Question: I just received an email from the Google Cloud Storage team, which states:
> Hello Google Cloud Storage User,Please be advised that, beginning July 14, 2015, Google will begin charging the following fees for Google Cloud Storage:- - Until then, you will be able to view your current usage in the billing details for your project in order to help you estimate the impact of these changes on your monthly spend.For additional information and examples of this billing charge, please visit <URL>-- The Google Cloud Storage TeamGoogle Inc. 1600 Amphitheatre Parkway, Mountain View, CA 94043You have received this mandatory service announcement to update you about important changes to Google Cloud Platform or your account.
I just want to know if I'll be charged any money if I do not have any projects in my Google Developers Console?
I had one project which I deleted instantly, but it's still showing under the "projects pending deletion" section.
Here is how my console currently looks like:

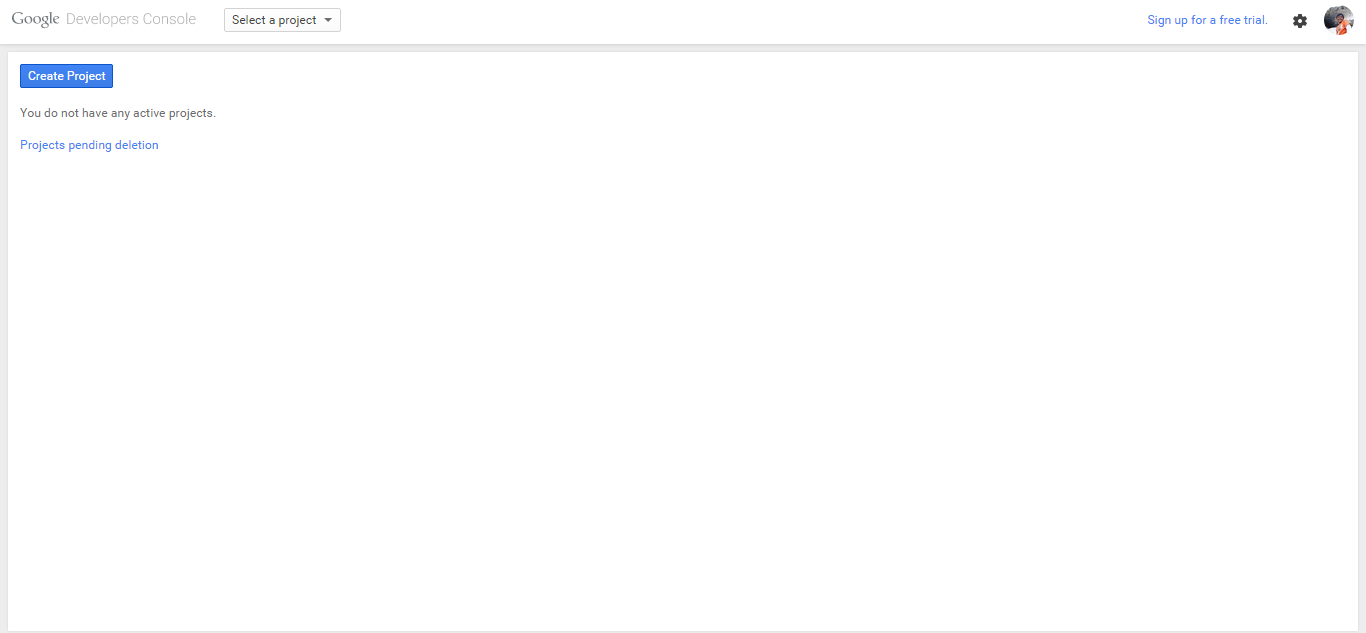
Answer: You only get charged for usage, so you could have 100 projects, and if you don't do nothing then you'll pay for nothing.
The "project pending deletion" will disappear when as soon as it's deleted, probably 7 days after the request, don't worry about it.